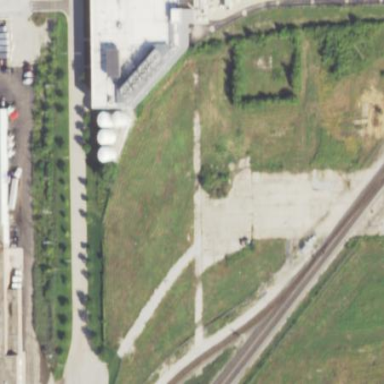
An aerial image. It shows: Brownfield area.